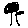
Label: tree